Question: I displayed webpage on JEditorPane, but it is getting message as ""

Below is code
'''
import java.io.IOException;
import javax.swing.JEditorPane;
import javax.swing.JFrame;
import javax.swing.JScrollPane;
public class EricPage {
public EricPage() {
}
public static void main(String[] args) {
JEditorPane jep = new JEditorPane();
jep.setEditable(false);
try {
jep.setPage("http://corp.netsapiens.com");
}
catch (IOException e) {
jep.setContentType("text/html");
jep.setText("<html>Could not load Web Site");
}
JScrollPane scrollPane = new JScrollPane(jep);
JFrame f = new JFrame("Display WebPage");
// Next line requires Java 1.3
f.setDefaultCloseOperation(JFrame.EXIT_ON_CLOSE);
f.getContentPane().add(scrollPane);
f.setSize(512, 342);
f.show();
}
}
'''
Please let me know how to resolve
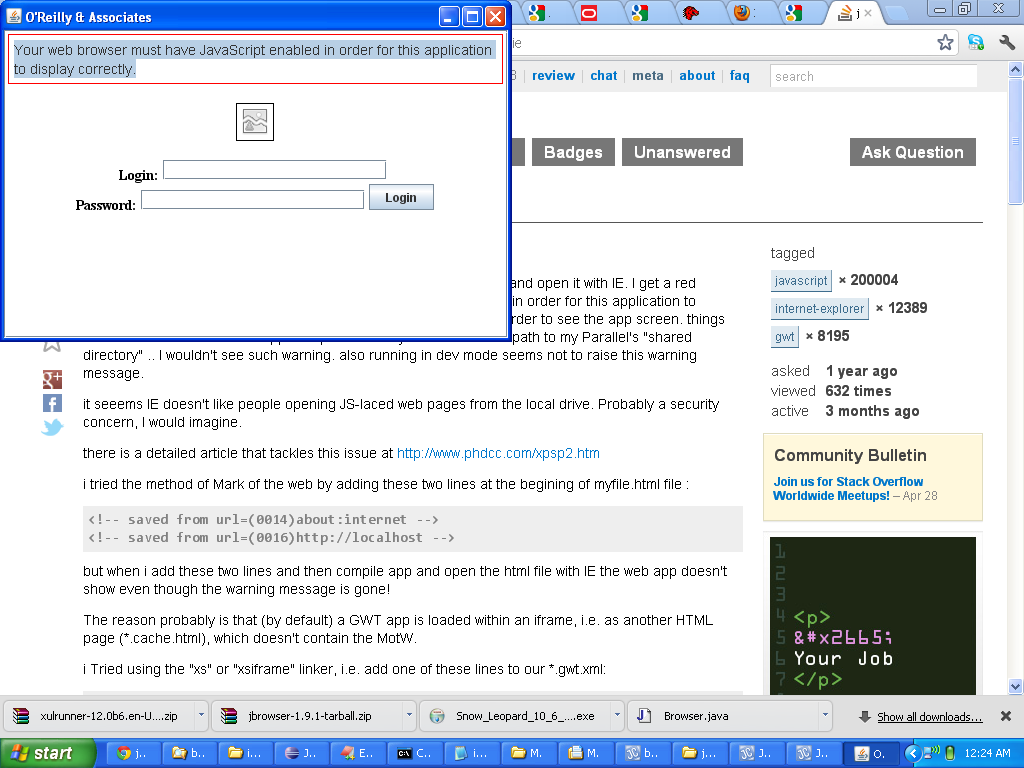
Answer: JEditorPane renders only basic HTML and CSS (HTML 3.2). It does not support JavaScript. See <URL> for details.